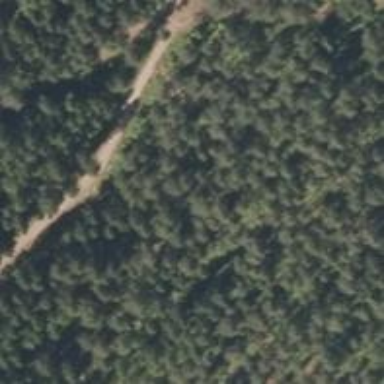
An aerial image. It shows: Path.